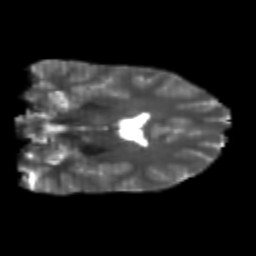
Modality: T2w
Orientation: coronal
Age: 21
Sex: male
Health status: healthy
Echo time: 0.074 s